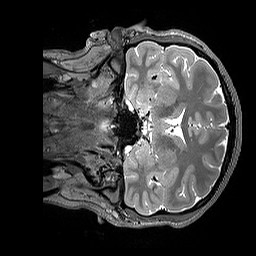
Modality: T2w
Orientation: coronal
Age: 23
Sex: female
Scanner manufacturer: siemens
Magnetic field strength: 3 T
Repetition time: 3.2 s
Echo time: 0.408 s